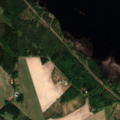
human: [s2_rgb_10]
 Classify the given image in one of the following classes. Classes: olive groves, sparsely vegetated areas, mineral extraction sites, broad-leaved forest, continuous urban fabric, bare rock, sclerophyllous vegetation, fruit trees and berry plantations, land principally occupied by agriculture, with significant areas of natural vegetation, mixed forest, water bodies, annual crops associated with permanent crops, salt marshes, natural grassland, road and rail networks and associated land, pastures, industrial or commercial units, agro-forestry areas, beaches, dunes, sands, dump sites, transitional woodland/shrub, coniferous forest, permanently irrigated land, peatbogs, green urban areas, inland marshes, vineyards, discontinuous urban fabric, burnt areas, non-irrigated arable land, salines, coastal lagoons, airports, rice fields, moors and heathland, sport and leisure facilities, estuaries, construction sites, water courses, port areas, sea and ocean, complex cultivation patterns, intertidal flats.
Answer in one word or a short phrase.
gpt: non-irrigated arable land, land principally occupied by agriculture, with significant areas of natural vegetation, mixed forest, inland marshes, water bodies